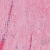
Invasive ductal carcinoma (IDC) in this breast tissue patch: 0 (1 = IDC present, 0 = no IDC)